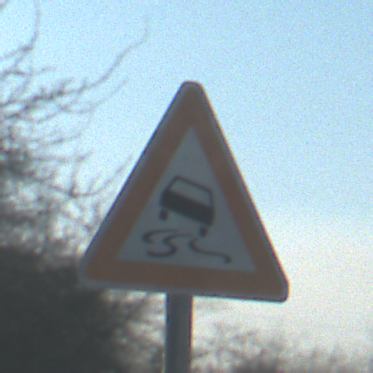
Verkehrszeichen: SchleuderOderRutschgefahr
Umgebung: Outdoor, Nature
Tageszeit: MorningAfternoon
Wetter: Clear
Licht: Natural
Jahreszeit: NotSpecified
Kontrast: HighContrast